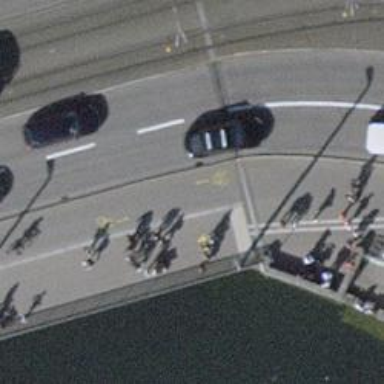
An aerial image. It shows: Asphalt footway and cycleway on bridge with sidewalk path.